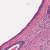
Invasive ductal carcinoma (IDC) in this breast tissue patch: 0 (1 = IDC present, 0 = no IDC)